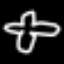
Label: airplane